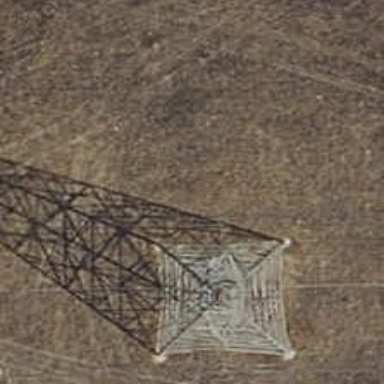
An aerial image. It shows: Towering power structure.